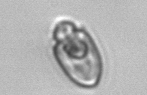
Label: Amphidinium